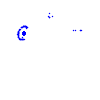
Particle: proton